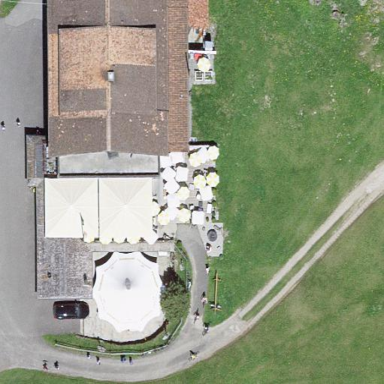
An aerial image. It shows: Building that is combination of restaurant and guest house.